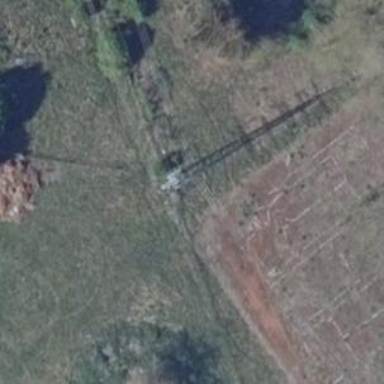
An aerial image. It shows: Power tower.